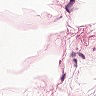
Metastatic tissue present: no